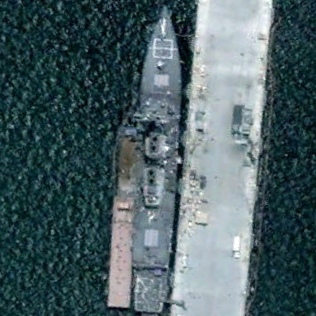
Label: destroyer